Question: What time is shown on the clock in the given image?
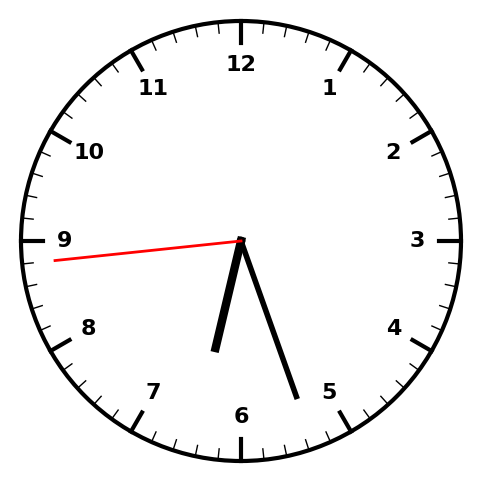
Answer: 06:26:44